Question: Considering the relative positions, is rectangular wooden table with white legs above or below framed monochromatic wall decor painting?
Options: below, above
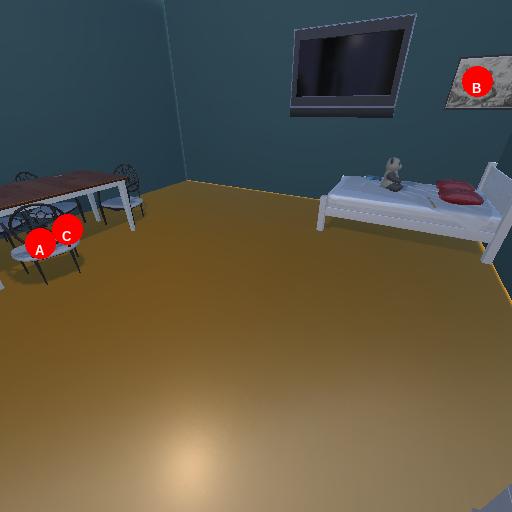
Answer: below